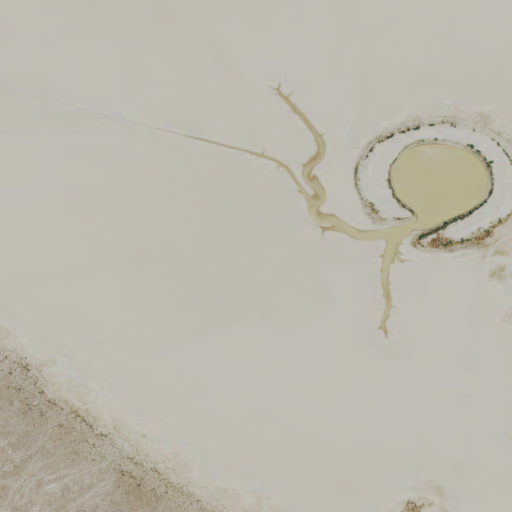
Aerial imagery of valley in Nevada named Coal Valley containing barren land, shrub, grassland, and high intensity development